Question:
How do I parallelize this function using Job lib? The computation is happening inside for loop
'''
lotrunnums=
['RX9OE_29756162','S009K_29952685','1P32G_29692263','721YA_29780543','6S3R6_29759571','RX9D0_29865357','RX9PV_29751006','RX9QM_29794268']
#function
def get_data_to_dict(data_train, lotrunnums):
start = time.time()
data=dict()
for i in lotrunnums:
trace=data_train["SENSOR_VALUE"][data_train["LOT_RUNNUM"]==i]
data.update(dict({i: np.array(trace)}))
end = time.time()
print('{:.4f} s'.format(end-start))
return data
'''
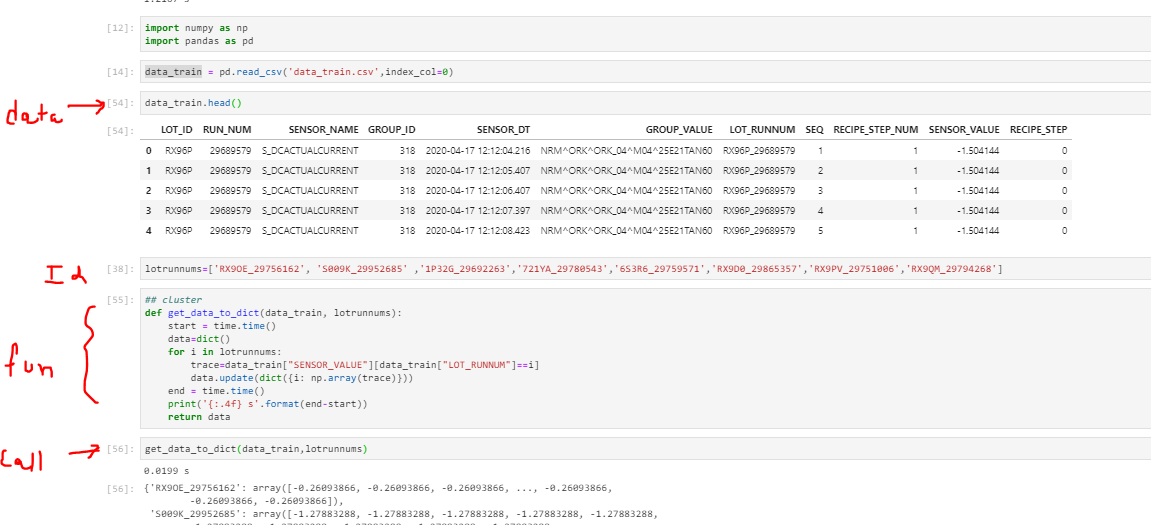
Answer: You would have to create function which gets 'i' and 'data_train' and returns 'trace'
'''
def func(data):
data_train, i = data
trace = data_train["SENSOR_VALUE"][data_train["LOT_RUNNUM"]==i]
return i, trace.to_list()
'''
and then you can run it in 'for'-loop or in 'ThreadPool', 'Joblib', etc.
And after running you can convert all results to dictionary.
---
Minimal code which test different methods
'''
import pandas as pd
import numpy as np
import time
import random
random.seed(0) # always generate the same values
data_train = pd.DataFrame({
'LOT_RUNNUM': [
'RX9OE_29756162','S009K_29952685','1P32G_29692263','721YA_29780543',
'6S3R6_29759571','RX9D0_29865357','RX9PV_29751006','RX9QM_29794268',
'RX9OE_29756162','S009K_29952685','1P32G_29692263','721YA_29780543',
'6S3R6_29759571','RX9D0_29865357','RX9PV_29751006','RX9QM_29794268',
'RX9OE_29756162','S009K_29952685','1P32G_29692263','721YA_29780543',
'6S3R6_29759571','RX9D0_29865357','RX9PV_29751006','RX9QM_29794268',
'RX9OE_29756162','S009K_29952685','1P32G_29692263','721YA_29780543',
'6S3R6_29759571','RX9D0_29865357','RX9PV_29751006','RX9QM_29794268',
'RX9OE_29756162','S009K_29952685','1P32G_29692263','721YA_29780543',
'6S3R6_29759571','RX9D0_29865357','RX9PV_29751006','RX9QM_29794268',
'RX9OE_29756162','S009K_29952685','1P32G_29692263','721YA_29780543',
'6S3R6_29759571','RX9D0_29865357','RX9PV_29751006','RX9QM_29794268',
'RX9OE_29756162','S009K_29952685','1P32G_29692263','721YA_29780543',
'6S3R6_29759571','RX9D0_29865357','RX9PV_29751006','RX9QM_29794268',
'RX9OE_29756162','S009K_29952685','1P32G_29692263','721YA_29780543',
'6S3R6_29759571','RX9D0_29865357','RX9PV_29751006','RX9QM_29794268',
'RX9OE_29756162','S009K_29952685','1P32G_29692263','721YA_29780543',
'6S3R6_29759571','RX9D0_29865357','RX9PV_29751006','RX9QM_29794268',
'RX9OE_29756162','S009K_29952685','1P32G_29692263','721YA_29780543',
'6S3R6_29759571','RX9D0_29865357','RX9PV_29751006','RX9QM_29794268',
],
'SENSOR_VALUE': [random.randint(0,9) for _ in range(8*10)],
})
lotrunnums = [
'RX9OE_29756162','S009K_29952685','1P32G_29692263','721YA_29780543',
'6S3R6_29759571','RX9D0_29865357','RX9PV_29751006','RX9QM_29794268'
]
def get_data_to_dict_1(data_train, lotrunnums):
""" using 'for'-loop' """
start = time.time()
data = dict()
for i in lotrunnums:
trace = data_train["SENSOR_VALUE"][data_train["LOT_RUNNUM"]==i]
#data.update(dict({i: np.array(trace)}))
#data[i] = np.array(trace)
data[i] = trace.to_list()
end = time.time()
print('{:.4f} s'.format(end-start))
return data
def get_data_to_dict_2(data_train, lotrunnums):
""" using 'isin()', 'groupby()', 'apply()' """
start = time.time()
trace = data_train[["SENSOR_VALUE", "LOT_RUNNUM"]][data_train["LOT_RUNNUM"].isin(lotrunnums)]
data = trace.groupby("LOT_RUNNUM")['SENSOR_VALUE'].apply(list).to_dict()
#groups = trace.groupby("LOT_RUNNUM").apply(lambda key, grp: [key, grp["SENSOR_VALUE"].to_list()])
#print(groups)
#for key, grp in groups:
# print([key, grp["SENSOR_VALUE"].to_list()])
#data = dict([key, grp["SENSOR_VALUE"].to_list()] for key, grp in groups)
end = time.time()
print('{:.4f} s'.format(end-start))
return data
def get_data_to_dict_threadpool(data_train, lotrunnums):
""" using ThreadPoll """
from concurrent.futures import ThreadPoolExecutor
def func(data):
data_train, i = data
trace = data_train["SENSOR_VALUE"][data_train["LOT_RUNNUM"]==i]
return i, trace.to_list()
start = time.time()
with ThreadPoolExecutor(max_workers=4) as executor:
future = executor.map(func, [(data_train, i) for i in lotrunnums])
data = dict(future)
end = time.time()
print('{:.4f} s'.format(end-start))
return data
def get_data_to_dict_joblib(data_train, lotrunnums):
""" using Joblib with threads """
from joblib import Parallel, delayed
def func(data_train, i):
#data_train, i = data
trace = data_train["SENSOR_VALUE"][data_train["LOT_RUNNUM"]==i]
return i, trace.to_list()
start = time.time()
results = Parallel(n_jobs=4, prefer="threads")(delayed(func)(data_train, i) for i in lotrunnums)
data = dict(results)
end = time.time()
print('{:.4f} s'.format(end-start))
return data
def get_data_to_dict_joblib_process(data_train, lotrunnums):
""" using Joblib with processes """
from joblib import Parallel, delayed
def func(data_train, i):
#data_train, i = data
trace = data_train["SENSOR_VALUE"][data_train["LOT_RUNNUM"]==i]
return i, trace.to_list()
start = time.time()
results = Parallel(n_jobs=4)(delayed(func)(data_train, i) for i in lotrunnums)
data = dict(results)
end = time.time()
print('{:.4f} s'.format(end-start))
return data
# --- main ---
print('--- normal 1 ---')
print(get_data_to_dict_1(data_train, lotrunnums))
print('--- normal 2 ---')
print(get_data_to_dict_2(data_train, lotrunnums))
print('--- threadpool ---')
print(get_data_to_dict_threadpool(data_train, lotrunnums))
print('--- joblib - thread ---')
print(get_data_to_dict_joblib(data_train, lotrunnums))
print('--- joblib - process ---')
print(get_data_to_dict_joblib_process(data_train, lotrunnums))
'''